如图, 已知 \(O\) 是 \(\triangle ABC\) 的外心, \(|\overrightarrow{AB}|=|\overrightarrow{AC}|=2\), \(\overrightarrow{AB} \cdot \overrightarrow{AC}=2\), \(\overrightarrow{BD_1}=\overrightarrow{D_1D_2}=\overrightarrow{D_2D_3}=\dots=\overrightarrow{D_{n-1}D_n}=\overrightarrow{D_nC}\), \(\overrightarrow{CE_1}=\overrightarrow{E_1E_2}=\overrightarrow{E_2E_3}=\dots=\overrightarrow{E_{n-1}E_n}=\overrightarrow{E_nA}\), \(\overrightarrow{AF_1}=\overrightarrow{F_1F_2}=\overrightarrow{F_2F_3}=\dots=\overrightarrow{F_{n-1}F_n}=\overrightarrow{F_nB}\).

(1) 判断 \(\triangle ABC\) 的形状, 且求 \(n=3\) 时 \(|\overrightarrow{AB}+\overrightarrow{AD_1}+\overrightarrow{AD_2}+\overrightarrow{AD_3}+\overrightarrow{AC}|\) 的值;

(2) 当 \(n=8\) 时,
\begin{enumerate}
    \item 求 \(\overrightarrow{OD_i} \cdot \overrightarrow{OE_j} + \overrightarrow{OE_j} \cdot \overrightarrow{OF_k}\) 的值 (用含 \(i,j,k\) 的式子表示);

    \item 若 \(P=\{x \mid x=\overrightarrow{OD_i} \cdot \overrightarrow{OE_j} + \overrightarrow{OE_j} \cdot \overrightarrow{OF_k}, 3 \leq i,j,k \leq 6, i,j,k \in \mathbb{N}_+\}\), 求集合 \(P\) 中的最小元素.
\end{enumerate}
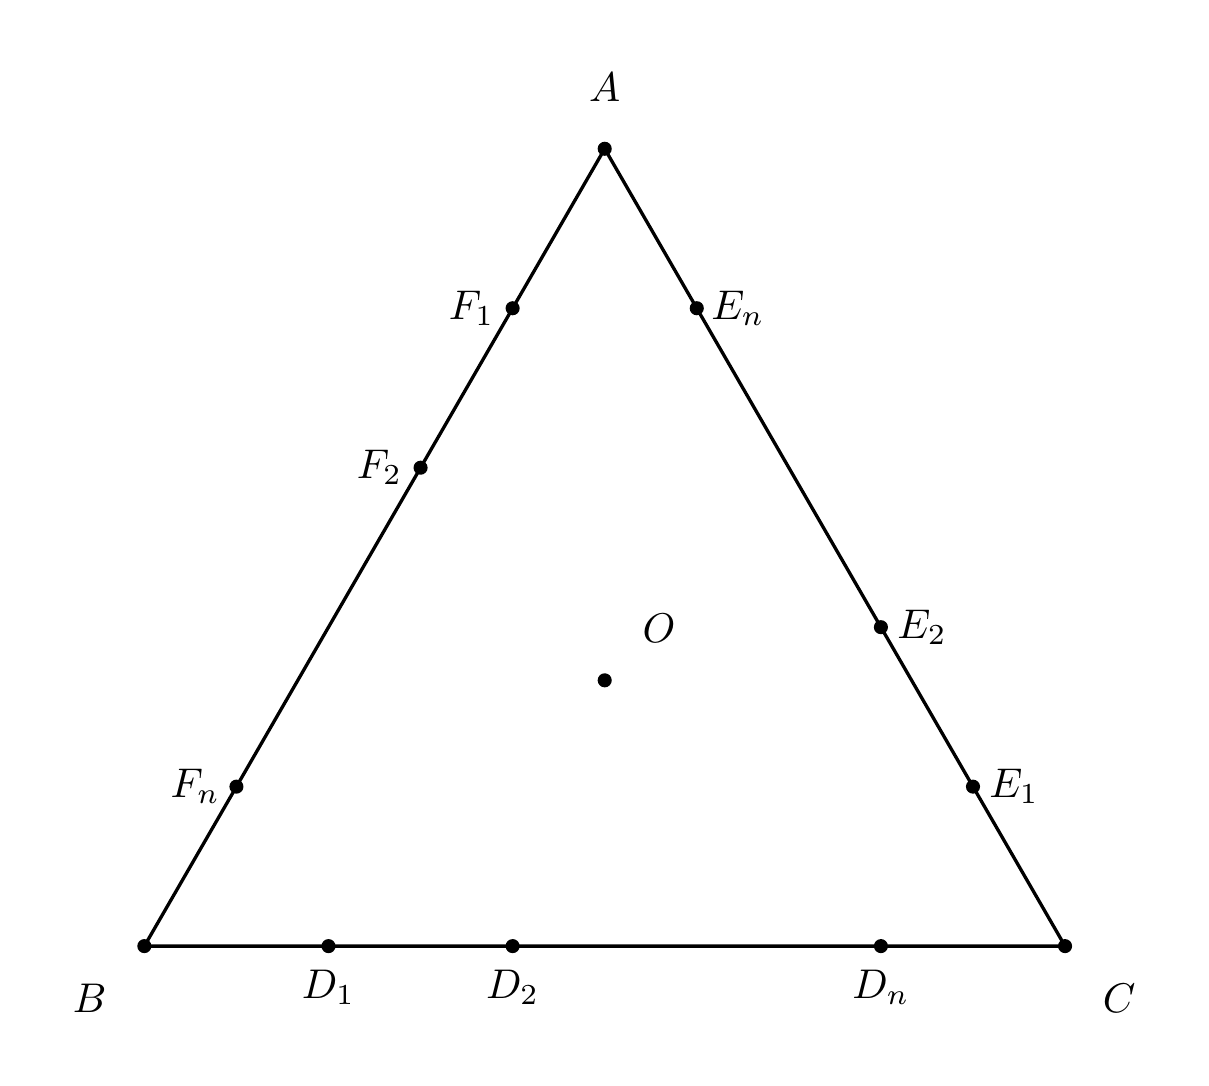
【解答】

\textbf{【答案】}
(1) \(\triangle ABC\) 为等边三角形; \(5\sqrt{3}\)

(2) \textcircled{1} \(-\dfrac{4}{3} + \dfrac{2(9i + 9j - ij - jk)}{81}\)  \textcircled{2} \(-\dfrac{2}{3}\)

\textbf{【分析】}
(1) 借助向量的数量积公式计算即可得其夹角, 即可得其形状, 由题意可得 \(BC\) 的中点为 \(D_2\), 即可结合向量的线性运算求解;

(2) \textcircled{1}由题意可得 \(D_i\)、\(E_j\)、\(F_k\) 分别为 \(BC\), \(CA\), \(AB\) 的9等分点, 借助向量的线性运算与数量积公式计算即可得;\textcircled{2} 借助一次函数的单调性逐步计算即可得.

\textbf{【解析】}
(1) \(|\overrightarrow{AB}|=|\overrightarrow{AC}|=2\), \(\overrightarrow{AB} \cdot \overrightarrow{AC}=|\overrightarrow{AB}| \cdot |\overrightarrow{AC}| \cdot \cos \angle BAC=2\),

则 \(\cos \angle BAC=\dfrac{1}{2}\), 即 \(\angle BAC=\dfrac{\pi}{3}\), 故 \(\triangle ABC\) 为等边三角形,

由题意知 \(BC\) 的中点为 \(D_2\), 且 \(|\overrightarrow{AD_2}|=\sqrt{3}\).
\(\overrightarrow{AB}+\overrightarrow{AC}=2\overrightarrow{AD_2}\), \(\overrightarrow{AD_1}+\overrightarrow{AD_3}=2\overrightarrow{AD_2}\),

故 \(|\overrightarrow{AB}+\overrightarrow{AD_1}+\overrightarrow{AD_2}+\overrightarrow{AD_3}+\overrightarrow{AC}|=5|\overrightarrow{AD_2}|=5\sqrt{3}\);

(2) 由 \(\triangle ABC\) 为等边三角形, \(O\) 为外接圆的圆心,

故 \(\angle BOC=\dfrac{2\pi}{3}\), \(\overrightarrow{OB} \perp \overrightarrow{CA}\), \(\angle B\overline{C}, \overline{OC}=\dfrac{\pi}{6}\), \(\angle B\overline{C}, \overline{CA}=\dfrac{2\pi}{3}\),
\(|\overrightarrow{OB}|=\dfrac{2\sqrt{3}}{3}\), \(\overrightarrow{OB} \cdot \overrightarrow{OC}=\dfrac{2\sqrt{3}}{3} \times \dfrac{2\sqrt{3}}{3} \times \left(-\dfrac{1}{2}\right)=-\dfrac{2}{3}\), \(\overrightarrow{OB} \cdot \overrightarrow{CA}=0\),
\(\overrightarrow{BC} \cdot \overrightarrow{OC}=2 \times \dfrac{2\sqrt{3}}{3} \times \dfrac{\sqrt{3}}{2}=2\), \(\overrightarrow{BC} \cdot \overrightarrow{CA}=2 \times 2 \times \left(-\dfrac{1}{2}\right)=-2\),

又 \(n=8\), 故 \(D_i\)、\(E_j\)、\(F_k\) 分别为 \(BC\), \(CA\), \(AB\) 的9等分点,
\[
\overrightarrow{OD_i} \cdot \overrightarrow{OE_j} = \left(\overrightarrow{OB} + \dfrac{i}{9}\overrightarrow{BC}\right)\left(\overrightarrow{OC} + \dfrac{j}{9}\overrightarrow{CA}\right) = \overrightarrow{OB} \cdot \overrightarrow{OC} + \dfrac{i}{9}\overrightarrow{OB} \cdot \overrightarrow{CA} + \dfrac{i}{9}\overrightarrow{BC} \cdot \overrightarrow{OC} + \dfrac{ij}{81}\overrightarrow{BC} \cdot \overrightarrow{CA} = -\dfrac{2}{3} + \dfrac{2i}{9} - \dfrac{2ij}{81};
\]

同理 \(\overrightarrow{OE_j} \cdot \overrightarrow{OF_k} = \left(\overrightarrow{OC} + \dfrac{j}{9}\overrightarrow{CA}\right)\left(\overrightarrow{OA} + \dfrac{k}{9}\overrightarrow{AB}\right) = -\dfrac{2}{3} + \dfrac{2j}{9} - \dfrac{2jk}{81}\),

故 \(\overrightarrow{OD_i} \cdot \overrightarrow{OE_j} + \overrightarrow{OE_j} \cdot \overrightarrow{OF_k} = -\dfrac{2}{3} + \dfrac{2i}{9} - \dfrac{2ij}{81} - \dfrac{2}{3} + \dfrac{2j}{9} - \dfrac{2jk}{81} = -\dfrac{4}{3} + \dfrac{2(9i + 9j - ij - jk)}{81}\);

\textcircled{2}令 \(S=9i + 9j - ij - jk = (9 - j)i + 9j - jk\),
由 \(3 \leq i,j,k \leq 6\),

故 \(9 - j > 0\),
\(S\) 可以看为自变量为 \(i\) 的一次函数,
在 \(i=3\) 时取得最小值 \(S_{\min}=27 + 6j - jk = (6 - k)j + 27\),

同理, 由 \(6 - k \geq 0\), \(S\) 在 \(j=3\) 时取得最小值, \(S_{\min}=45 - 3k\),

在 \(k=6\) 时取得最小值, \(S_{\min}=45 - 3 \times 6 = 27\),

故 \(\overrightarrow{OD_i} \cdot \overrightarrow{OE_j} + \overrightarrow{OE_j} \cdot \overrightarrow{OF_k}\) 的最小值为 \(-\dfrac{4}{3} + \dfrac{2 \times 27}{81} = -\dfrac{2}{3}\),

即集合 \(P\) 中的最小元素为 \(-\dfrac{2}{3}\).